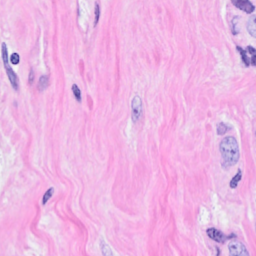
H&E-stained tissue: Breast